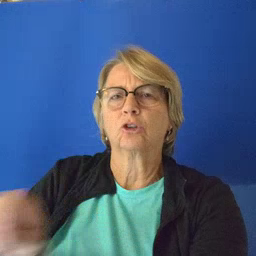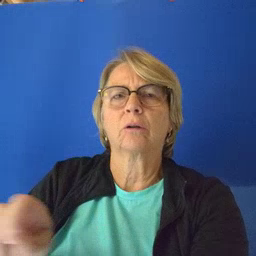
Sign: pencil